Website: lowes
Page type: stored-credit-cards
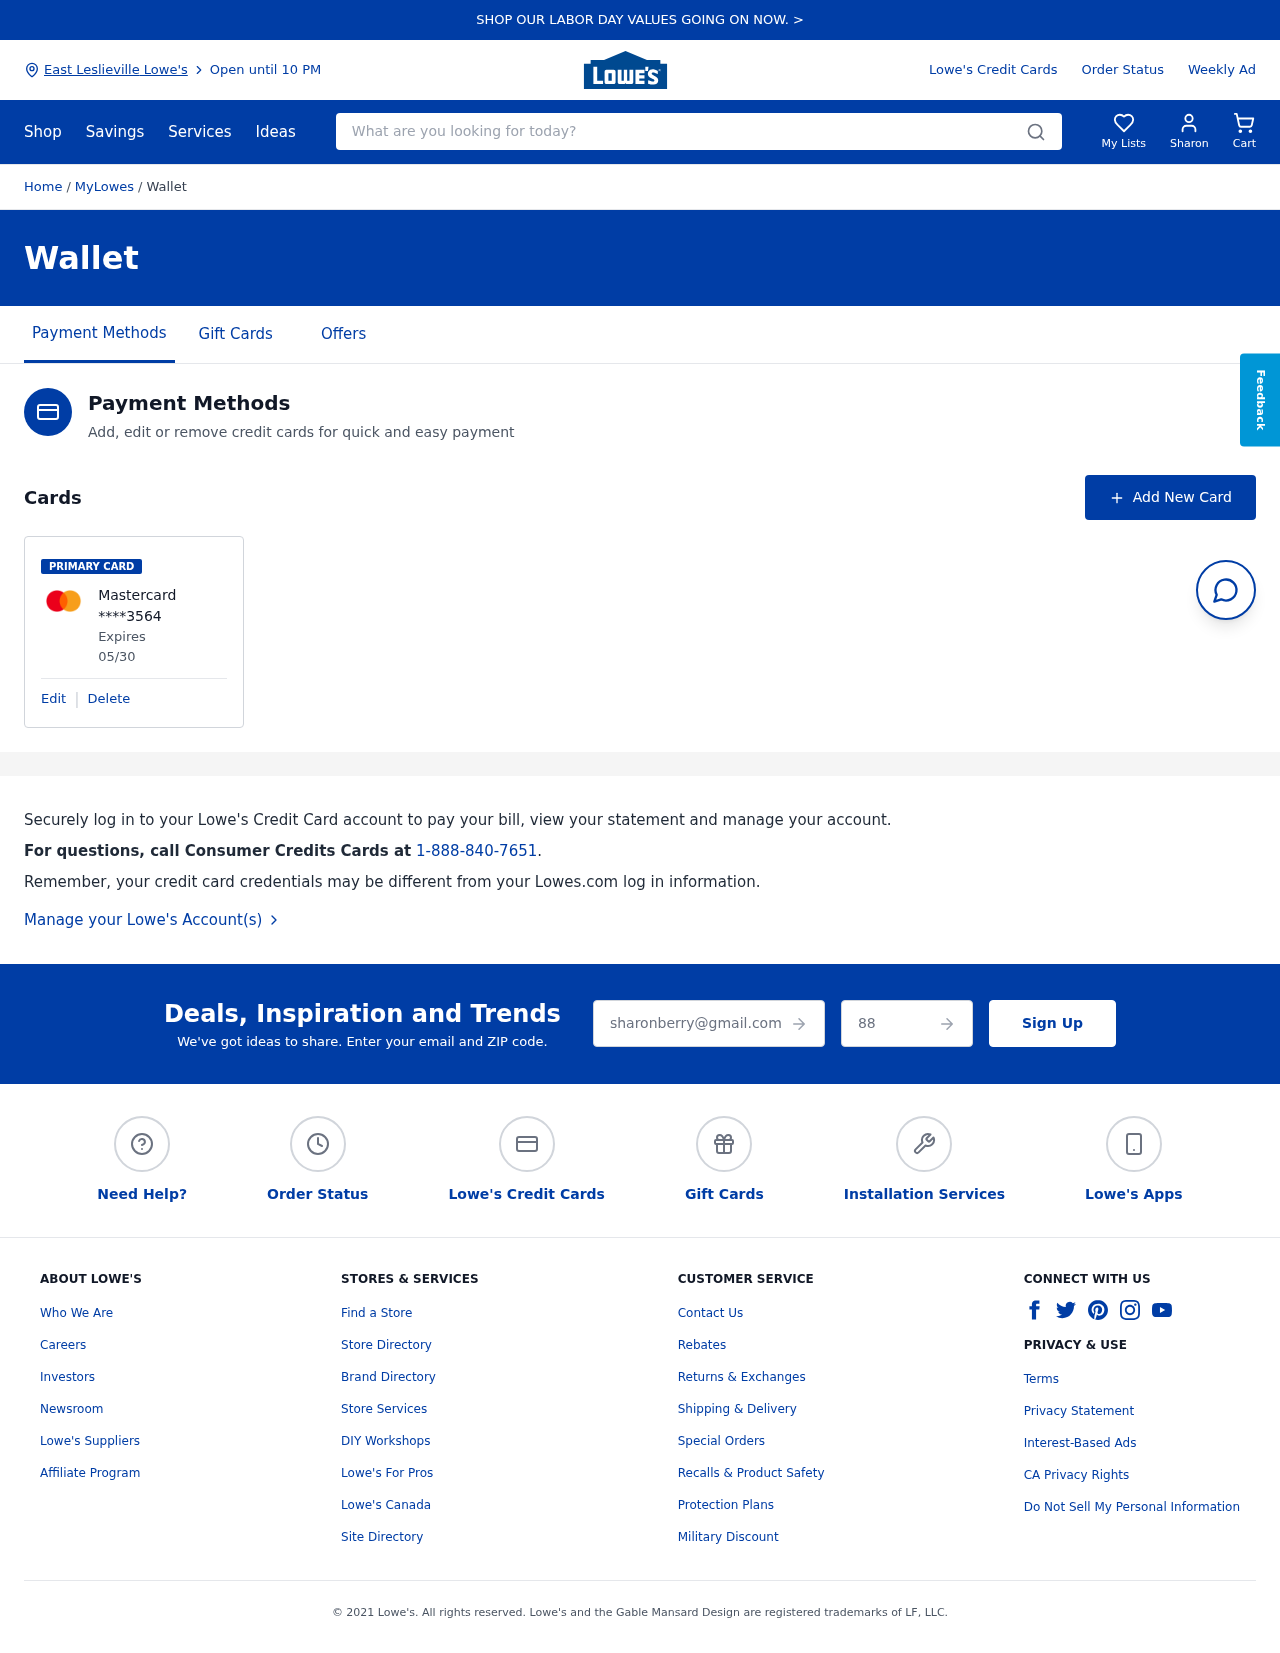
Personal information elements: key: PII_CARD_EXPIRY
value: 05/30
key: PII_CARD_LAST4
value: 3564
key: PII_CARD_TYPE
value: Mastercard
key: PII_CITY
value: East Leslieville Lowe's
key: PII_EMAIL
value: sharonberry@gmail.com
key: PII_FIRSTNAME
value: Sharon
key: PII_POSTCODE
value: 88481
Search elements: key: HEADER_SEARCH
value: What are you looking for today?